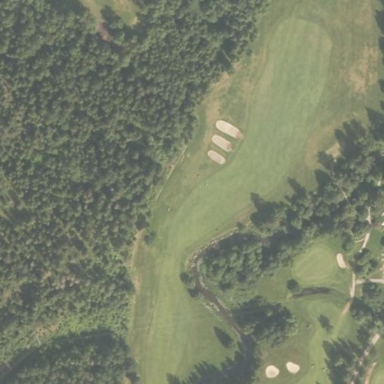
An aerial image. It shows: Area with grass used as rough in golf course.